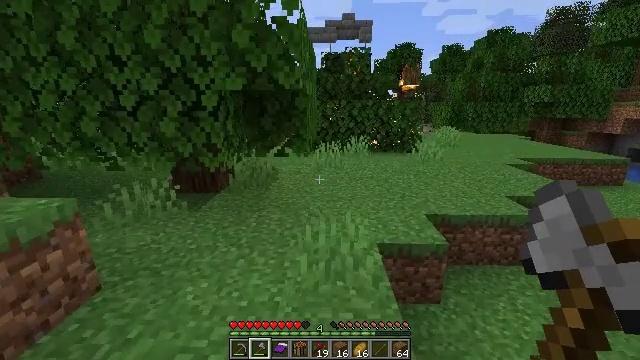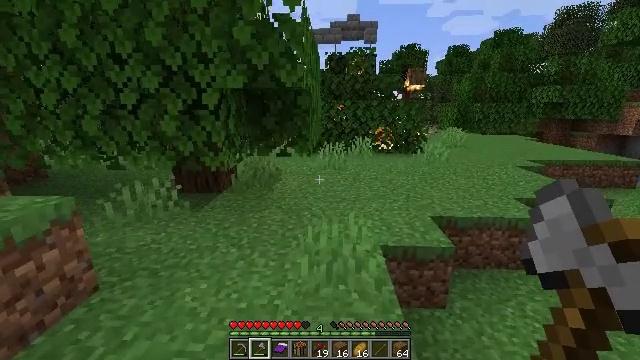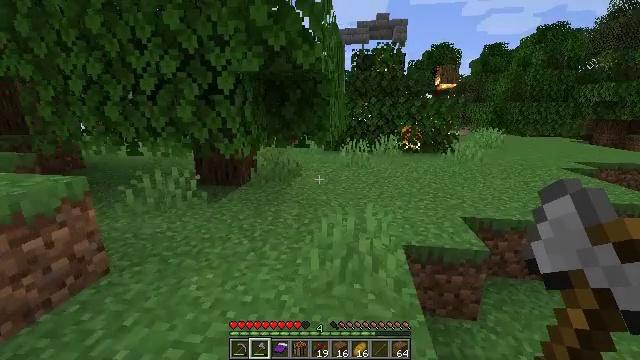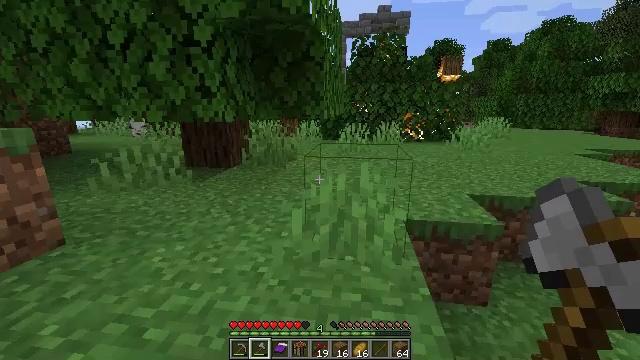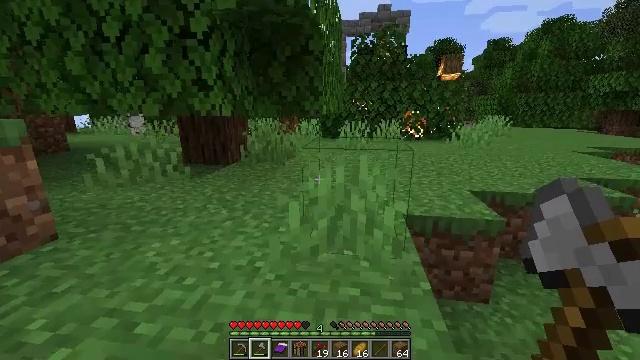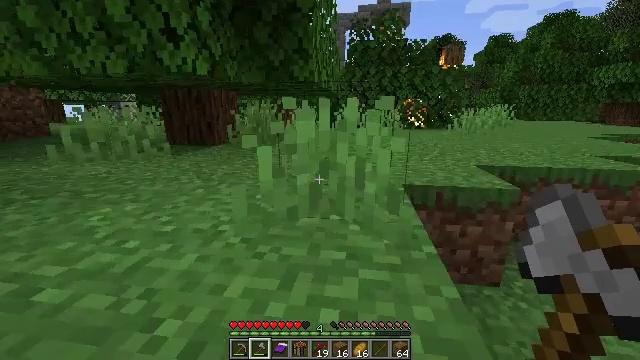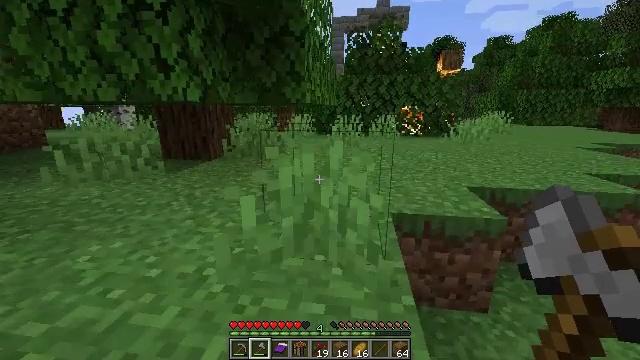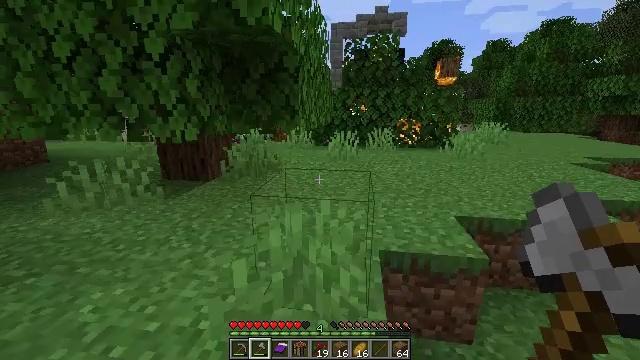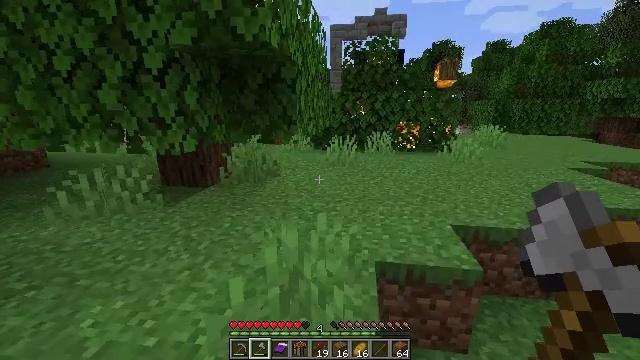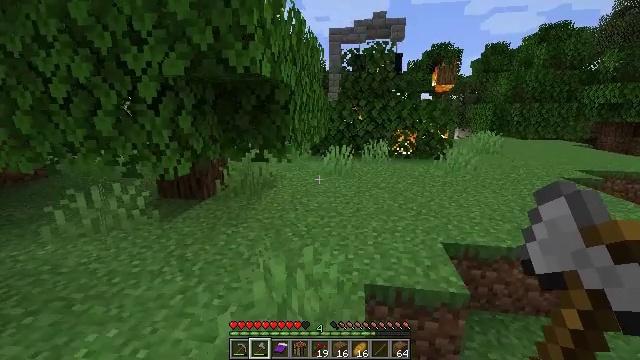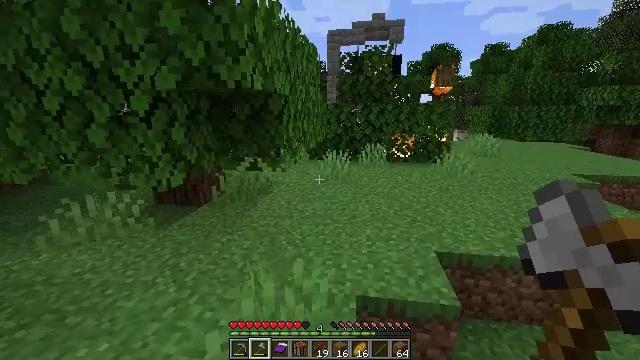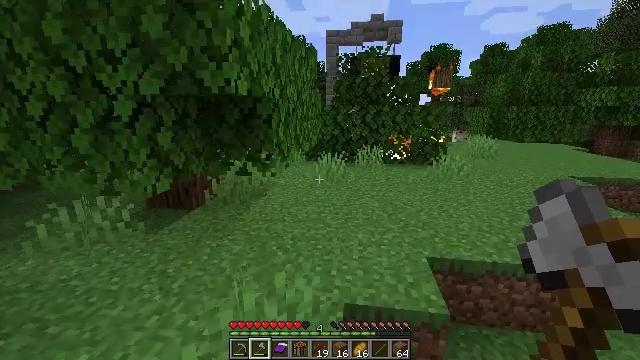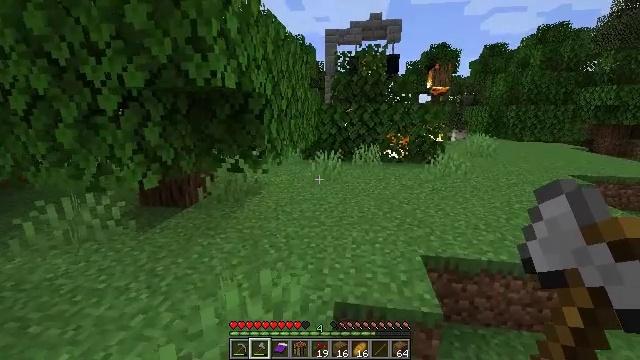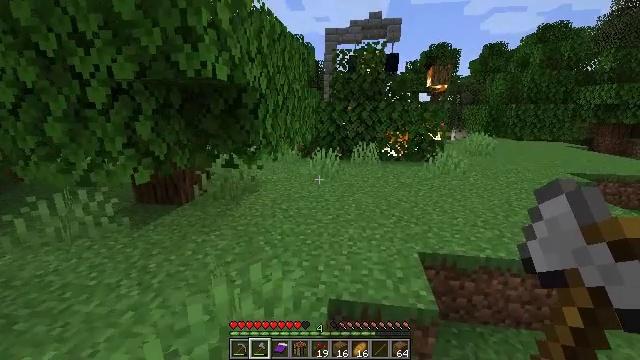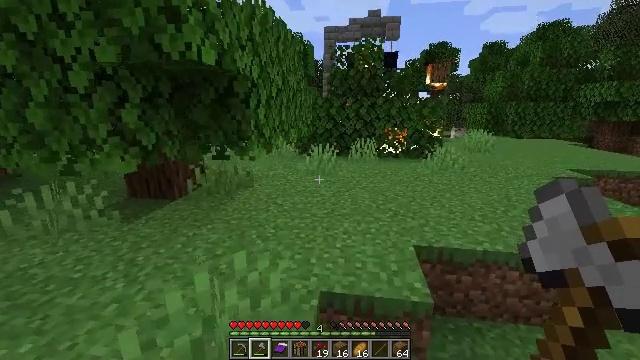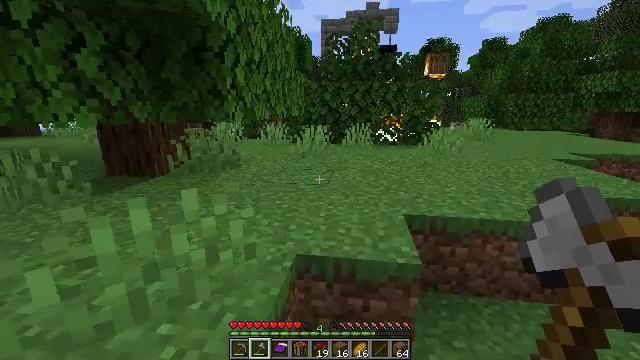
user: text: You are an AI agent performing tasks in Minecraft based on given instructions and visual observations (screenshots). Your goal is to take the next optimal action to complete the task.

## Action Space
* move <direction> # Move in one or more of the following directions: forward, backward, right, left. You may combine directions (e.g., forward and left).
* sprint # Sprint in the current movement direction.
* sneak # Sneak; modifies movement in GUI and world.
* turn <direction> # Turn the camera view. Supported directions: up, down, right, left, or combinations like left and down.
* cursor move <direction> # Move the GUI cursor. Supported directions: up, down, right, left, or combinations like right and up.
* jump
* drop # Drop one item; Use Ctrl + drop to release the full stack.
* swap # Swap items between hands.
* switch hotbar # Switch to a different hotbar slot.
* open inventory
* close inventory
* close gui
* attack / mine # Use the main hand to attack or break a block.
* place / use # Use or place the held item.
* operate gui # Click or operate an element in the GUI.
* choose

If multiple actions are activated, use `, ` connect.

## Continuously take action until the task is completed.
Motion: motion action
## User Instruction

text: Destroy the fire.
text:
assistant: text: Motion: move forward and move right, turn left
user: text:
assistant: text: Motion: move forward, turn left
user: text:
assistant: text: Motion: move forward
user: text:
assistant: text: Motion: move forward
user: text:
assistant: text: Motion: move forward and move right, jump
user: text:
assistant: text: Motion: move forward and move right, jump
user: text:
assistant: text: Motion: move forward and move right, jump
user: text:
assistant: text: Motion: move forward and move right, jump
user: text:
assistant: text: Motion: move forward and move right, jump
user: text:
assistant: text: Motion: move forward and move right, jump
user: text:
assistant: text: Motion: move forward and move right, jump
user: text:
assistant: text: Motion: move forward and move right
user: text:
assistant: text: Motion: move forward and move right
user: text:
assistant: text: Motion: move forward and move right
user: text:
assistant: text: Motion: move forward and move right
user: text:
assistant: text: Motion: move forward and move right
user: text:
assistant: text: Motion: move forward and move right
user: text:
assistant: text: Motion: move forward and move right
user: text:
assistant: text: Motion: move forward and move right, jump
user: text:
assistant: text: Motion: move forward and move right, turn right and up, jump
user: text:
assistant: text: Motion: move forward and move right, turn right and up, jump
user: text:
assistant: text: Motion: move forward and move right, turn right and up, jump
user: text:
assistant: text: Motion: move forward and move right, turn right, jump
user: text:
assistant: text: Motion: move forward and move right
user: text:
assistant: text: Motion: move forward and move right
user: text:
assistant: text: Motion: move forward and move right, turn left and down
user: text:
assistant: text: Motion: move forward and move right, turn down
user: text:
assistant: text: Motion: move forward and move right
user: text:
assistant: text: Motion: move forward and move right
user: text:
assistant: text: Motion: move forward and move right